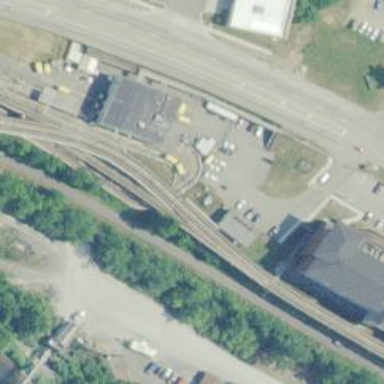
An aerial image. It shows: Bus guideway road passing through service yard.